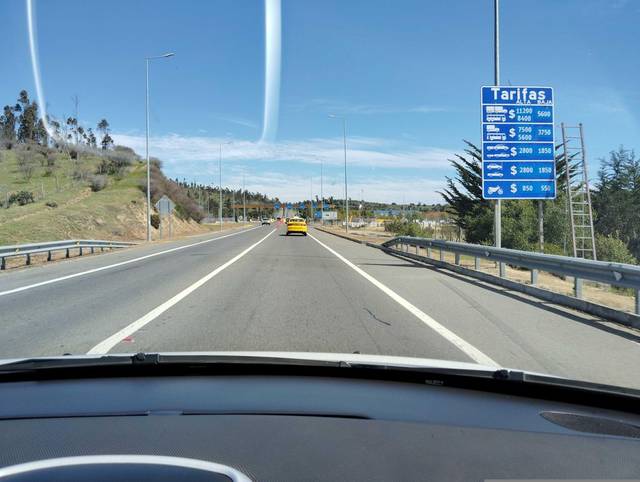
Region: Chile
Coordinates: -33.399, -71.496